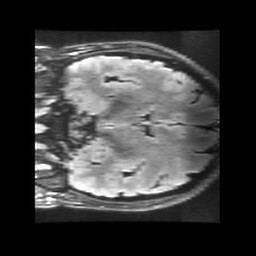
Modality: FLAIR
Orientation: coronal
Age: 29
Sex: female
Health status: healthy
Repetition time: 12 s
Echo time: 0.09782 s